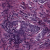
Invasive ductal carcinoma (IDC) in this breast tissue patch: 1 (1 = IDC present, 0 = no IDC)